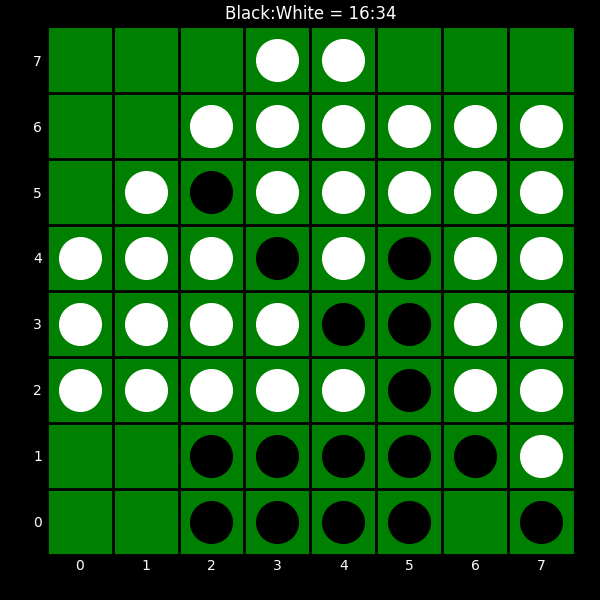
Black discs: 16
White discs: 34